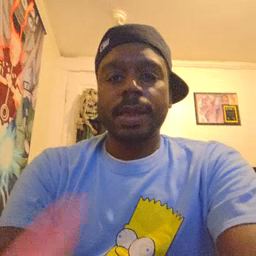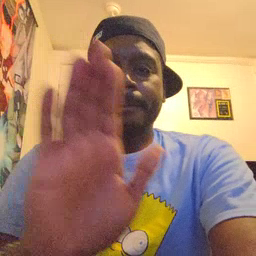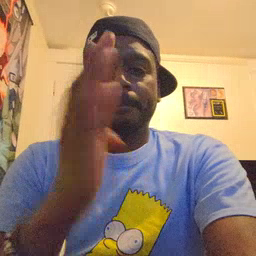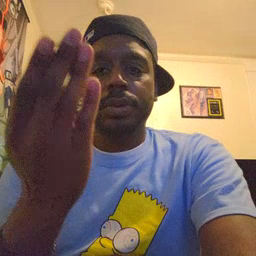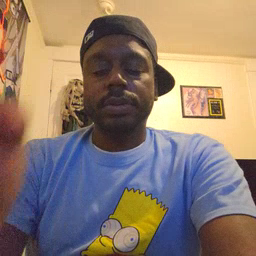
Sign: book